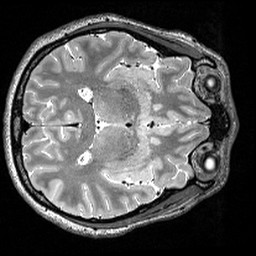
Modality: T2w
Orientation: axial
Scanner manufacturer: siemens
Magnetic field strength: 3 T
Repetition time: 3 s
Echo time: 0.418 s